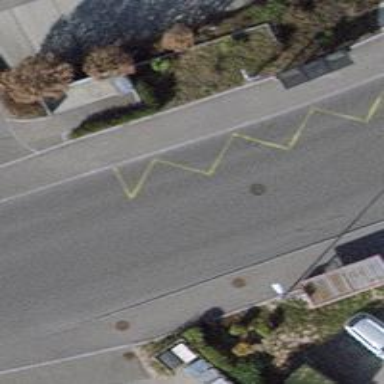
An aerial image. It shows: Bus stop with stop position for public transport.